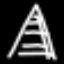
Label: The Eiffel Tower